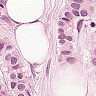
Metastatic tissue present: yes